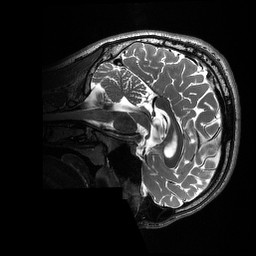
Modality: T2w
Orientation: sagittal
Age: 18
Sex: male